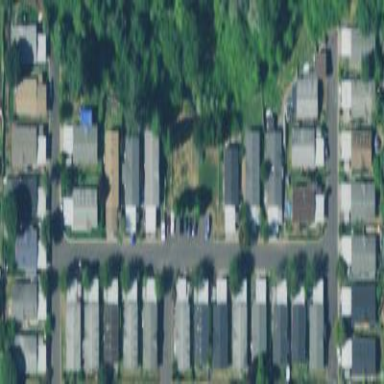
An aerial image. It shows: Residential area designated as trailer park.